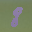
Label: 8